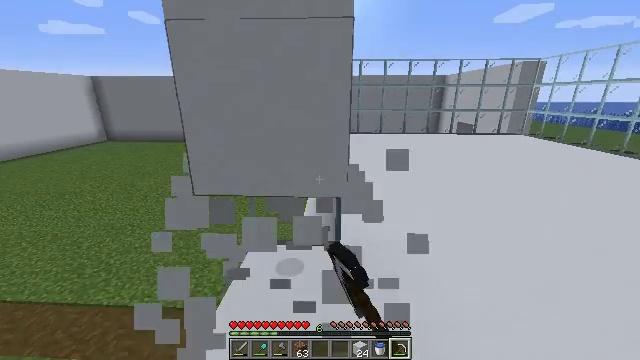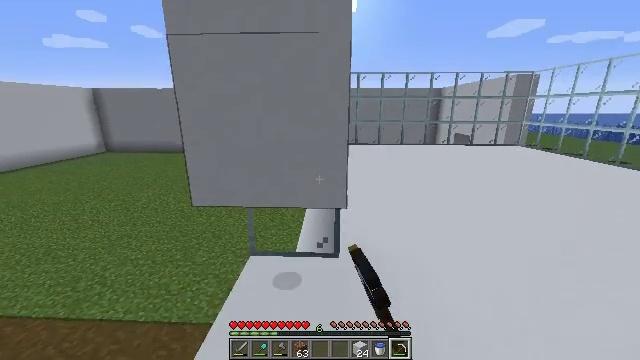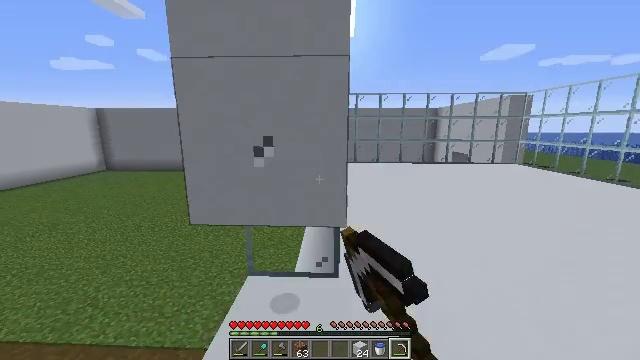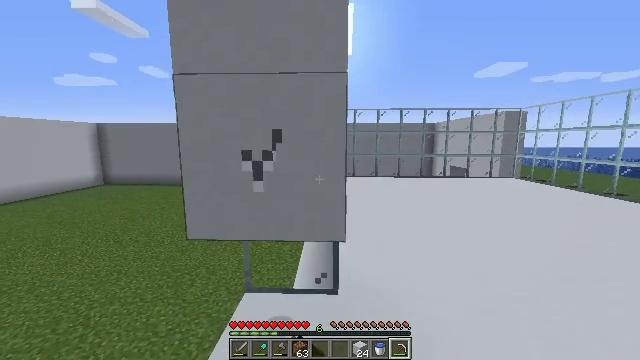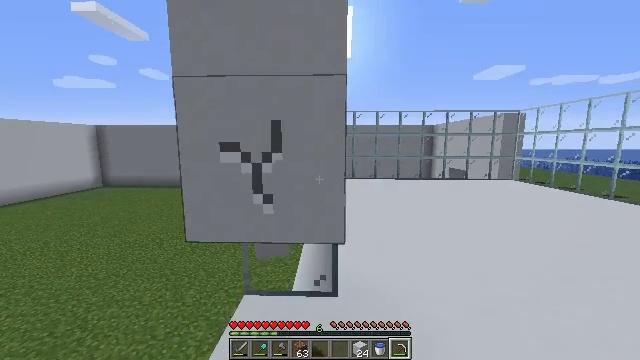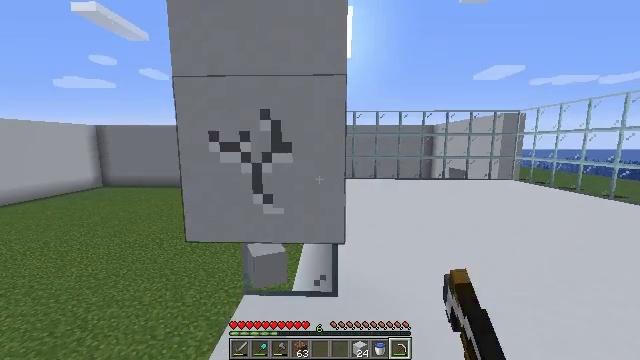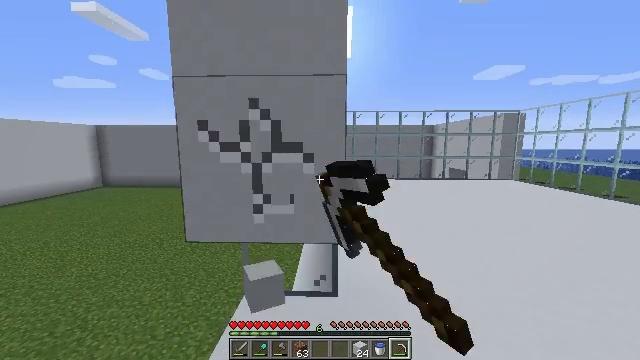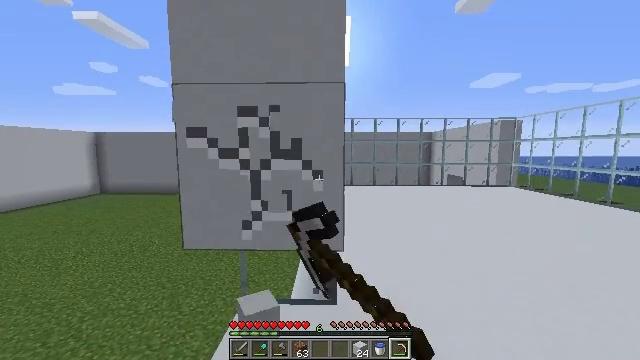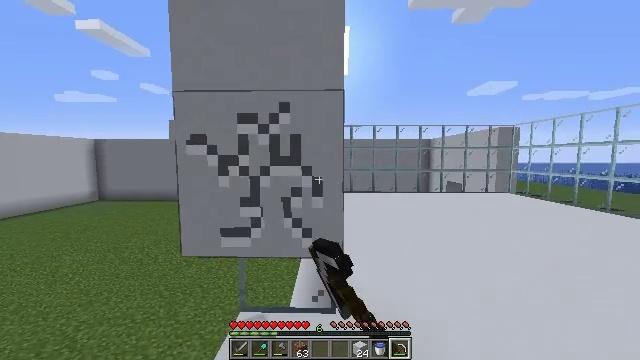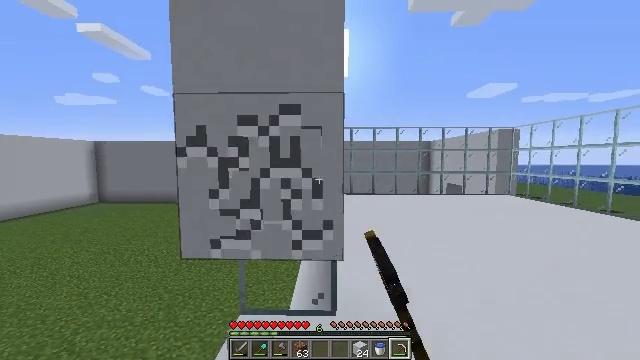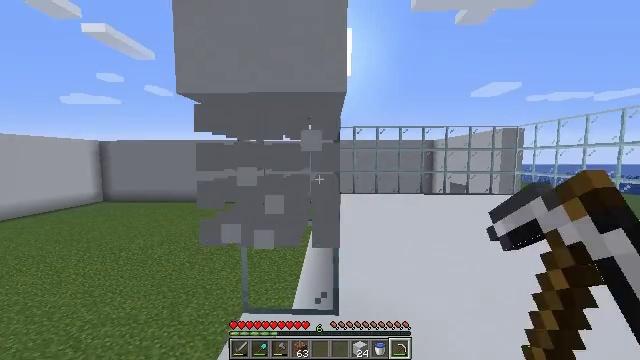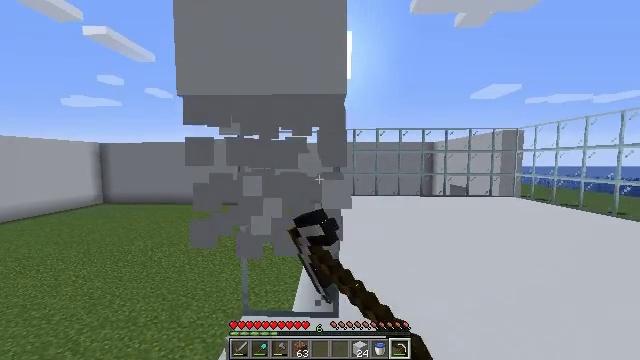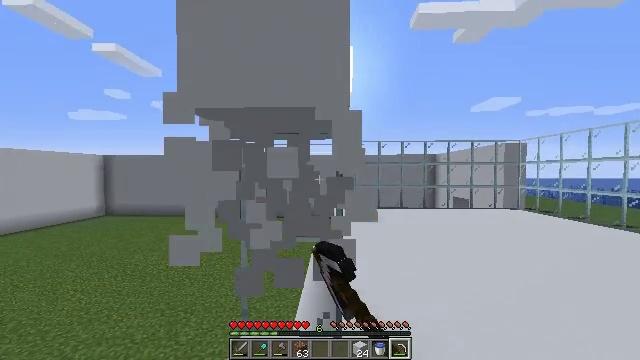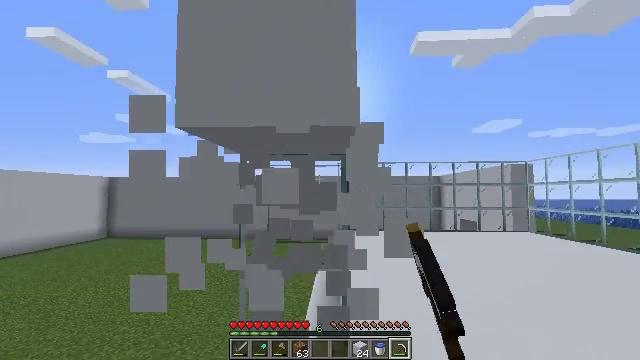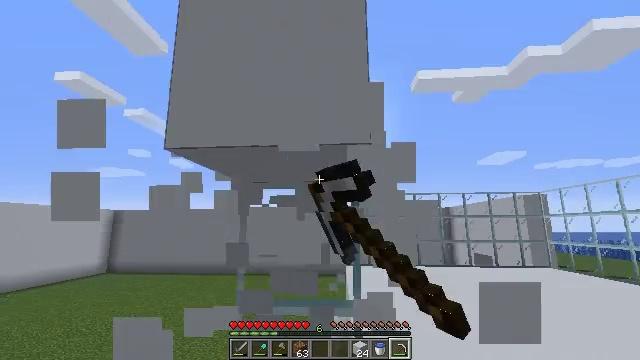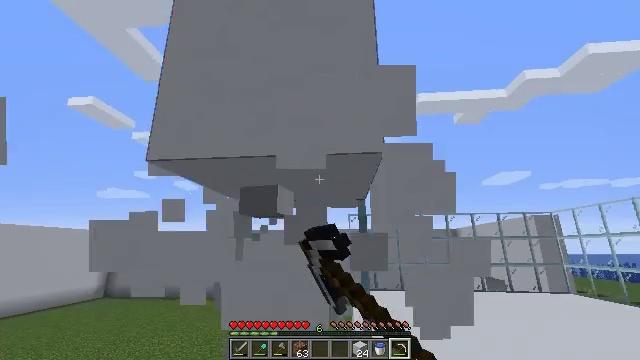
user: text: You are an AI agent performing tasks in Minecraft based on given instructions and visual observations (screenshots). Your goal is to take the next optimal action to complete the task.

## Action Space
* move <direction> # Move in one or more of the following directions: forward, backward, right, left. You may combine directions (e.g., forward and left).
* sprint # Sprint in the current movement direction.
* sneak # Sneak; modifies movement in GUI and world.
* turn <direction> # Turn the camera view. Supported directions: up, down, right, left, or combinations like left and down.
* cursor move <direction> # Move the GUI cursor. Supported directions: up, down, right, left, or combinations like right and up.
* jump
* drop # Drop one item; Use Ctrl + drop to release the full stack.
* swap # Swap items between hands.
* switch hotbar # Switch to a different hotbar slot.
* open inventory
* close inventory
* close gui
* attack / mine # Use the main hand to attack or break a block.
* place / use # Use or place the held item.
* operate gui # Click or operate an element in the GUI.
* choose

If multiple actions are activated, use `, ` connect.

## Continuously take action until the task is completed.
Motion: motion action
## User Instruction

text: Collect white concrete from a structure.
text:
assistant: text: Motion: turn up, attack / mine
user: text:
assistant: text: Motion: turn up, attack / mine
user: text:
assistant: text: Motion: turn up, attack / mine
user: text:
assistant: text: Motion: attack / mine
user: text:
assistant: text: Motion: attack / mine
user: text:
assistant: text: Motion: attack / mine
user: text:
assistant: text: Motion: turn up, attack / mine
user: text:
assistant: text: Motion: turn up, attack / mine
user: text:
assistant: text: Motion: attack / mine
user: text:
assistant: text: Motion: attack / mine
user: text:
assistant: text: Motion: attack / mine
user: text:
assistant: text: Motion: move forward, turn up, attack / mine
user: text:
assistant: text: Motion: move forward, turn up, attack / mine
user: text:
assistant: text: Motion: move forward, turn left and up, attack / mine
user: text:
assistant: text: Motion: move forward, turn up, attack / mine
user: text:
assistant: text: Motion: move forward, turn up, attack / mine
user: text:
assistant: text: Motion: turn up, attack / mine
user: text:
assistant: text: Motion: turn right and up, attack / mine
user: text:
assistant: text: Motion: attack / mine
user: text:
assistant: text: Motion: turn up, attack / mine
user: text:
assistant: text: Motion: attack / mine
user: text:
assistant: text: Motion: attack / mine
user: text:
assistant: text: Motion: attack / mine
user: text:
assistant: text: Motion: attack / mine
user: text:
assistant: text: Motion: attack / mine
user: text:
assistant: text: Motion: attack / mine
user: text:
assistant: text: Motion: attack / mine
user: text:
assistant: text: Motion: attack / mine
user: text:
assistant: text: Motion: attack / mine
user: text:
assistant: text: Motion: attack / mine